Interaction volume radius: 5 \u00c5
Interaction volume height: 40 \u00c5
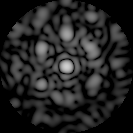
Disorder parameter: 0.5485